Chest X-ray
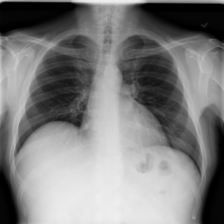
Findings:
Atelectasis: negative
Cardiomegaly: negative
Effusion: negative
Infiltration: negative
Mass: negative
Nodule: negative
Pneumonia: negative
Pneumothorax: negative
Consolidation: negative
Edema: negative
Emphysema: negative
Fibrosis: negative
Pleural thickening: negative
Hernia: negative